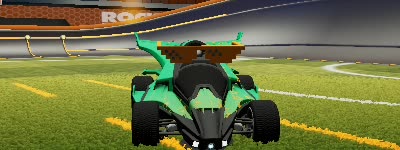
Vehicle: aftershock